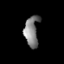
Tissue: lung
Cell type: Epithelial cells
Senescence score: 0.2204
Nuclear area (px): 428
Mean DAPI intensity: 128.18